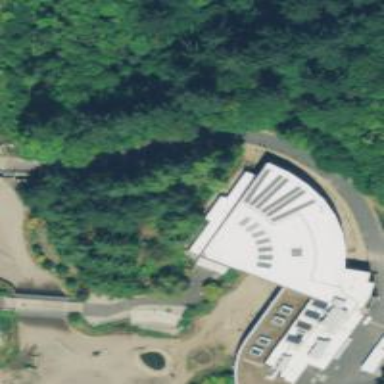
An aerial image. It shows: Animal shelter building.